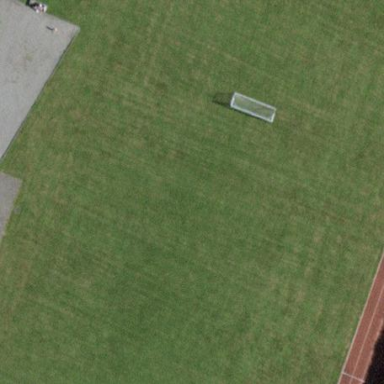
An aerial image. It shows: Grass pitch used for soccer.